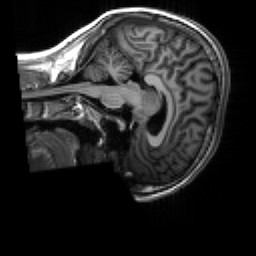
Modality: T1w
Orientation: sagittal
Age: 19
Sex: female
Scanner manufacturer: siemens
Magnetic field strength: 3 T
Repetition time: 2.3 s
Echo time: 0.00266 s